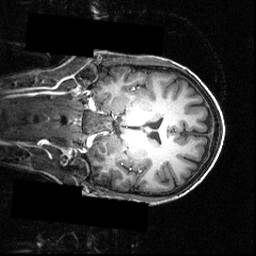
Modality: T1w
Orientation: coronal
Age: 24
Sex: female
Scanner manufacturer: siemens
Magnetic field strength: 3.951 T
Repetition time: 1.5 s
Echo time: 0.00335 s